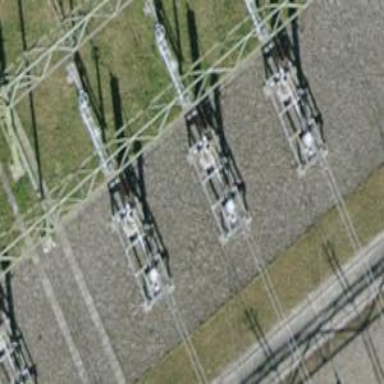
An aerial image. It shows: Insulator used in power equipment.